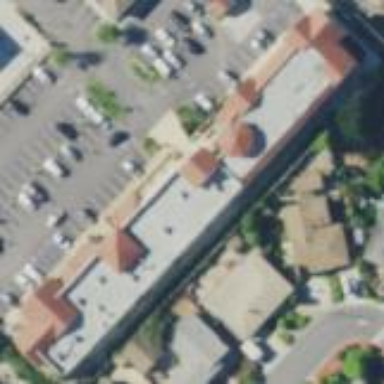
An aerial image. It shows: Retail building.